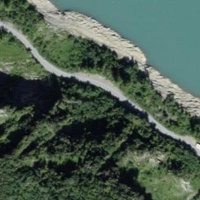
EUNIS habitat code: 23
Species observed at this site:
Hedysarum hedysaroides
Parnassia palustris
Epipactis atrorubens
Gentiana clusii
Bartsia alpina
Euphorbia cyparissias